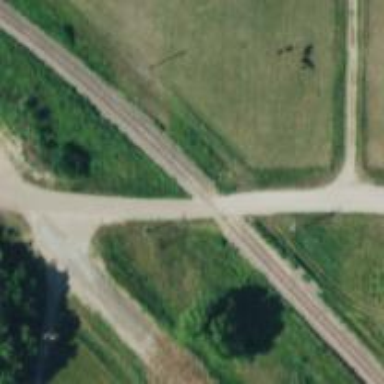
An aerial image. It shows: Railway track.